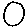
Label: circle